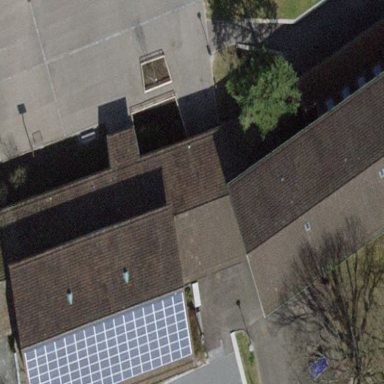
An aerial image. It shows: School building or complex.